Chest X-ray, AP view. Patient: 48 years old, sex F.
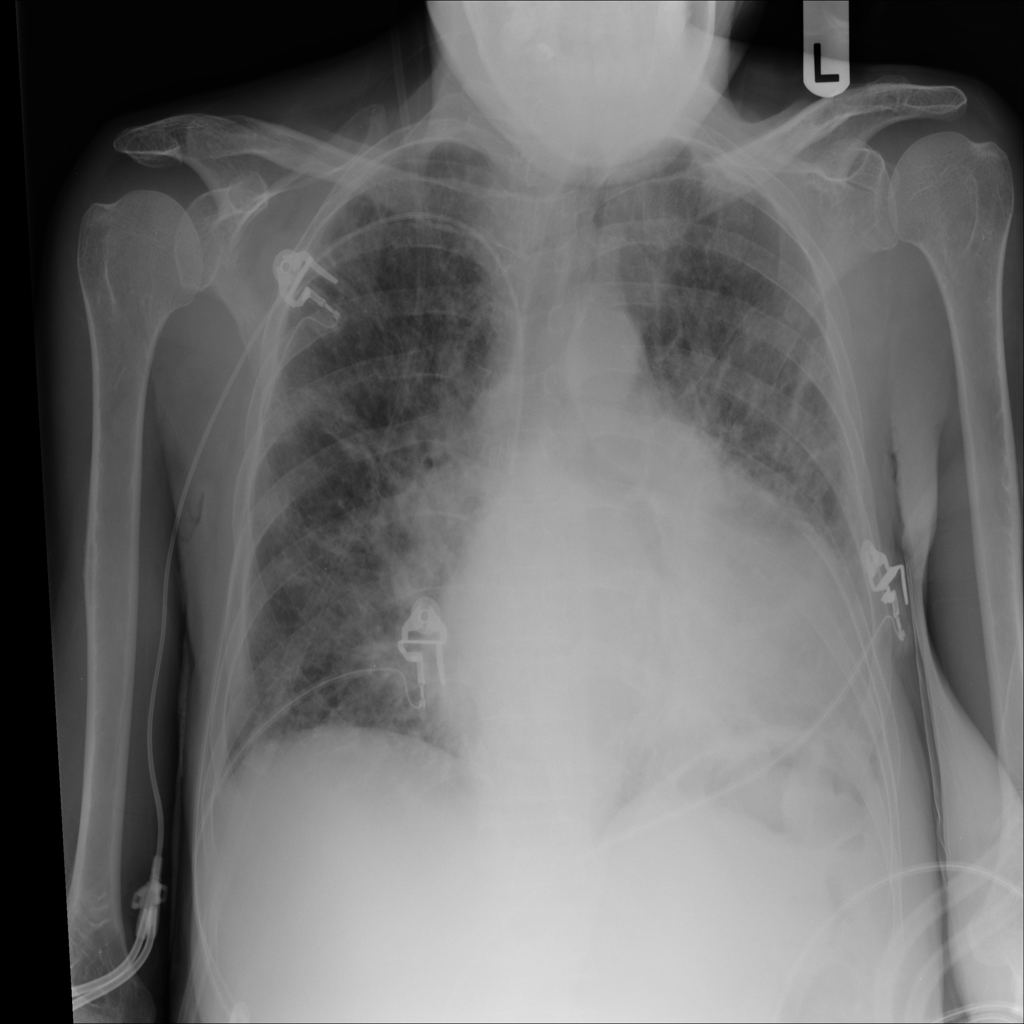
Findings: No Finding